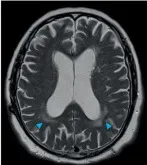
During treatment with belimumab The panels on the right demonstrate stable disease after four. Blue arrowheads).
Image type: radiology (mri)